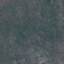
Label: HerbaceousVegetation